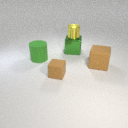
large green metal cube below small yellow metal cylinder